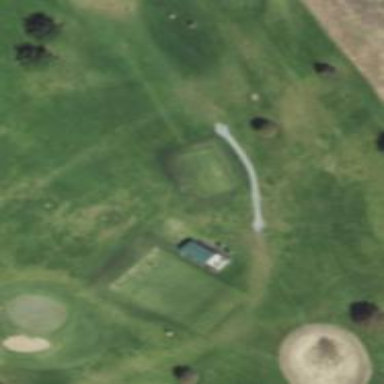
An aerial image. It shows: Golf tee.